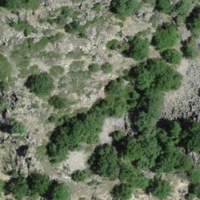
EUNIS habitat code: 45
Species observed at this site:
Buteo buteo
Aquila chrysaetos
Pernis apivorus